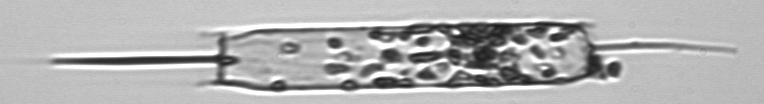
Label: Ditylum_brightwellii